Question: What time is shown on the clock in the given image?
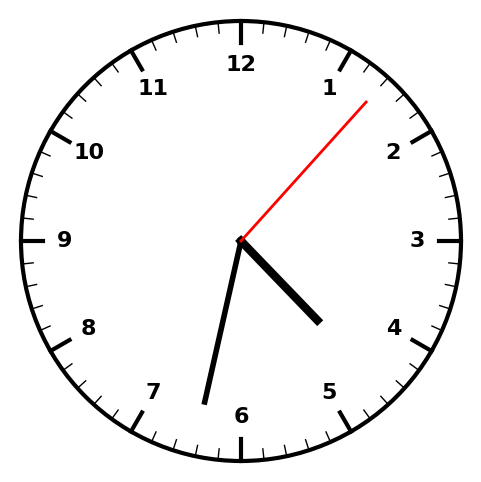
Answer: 04:32:07